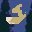
Label: 2